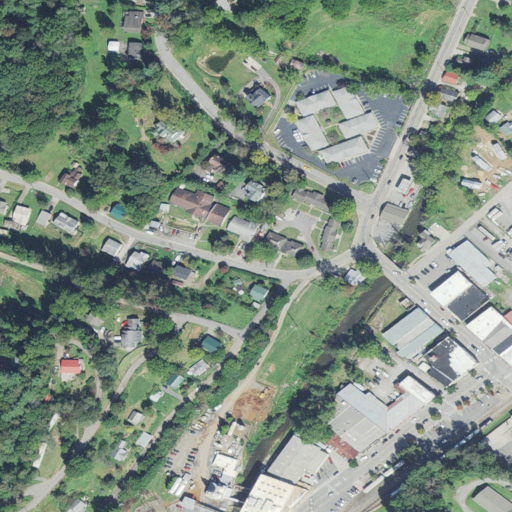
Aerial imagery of valley in North Carolina named Shingle Cove containing open development, low intensity development, medium intensity development, and high intensity development